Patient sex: M
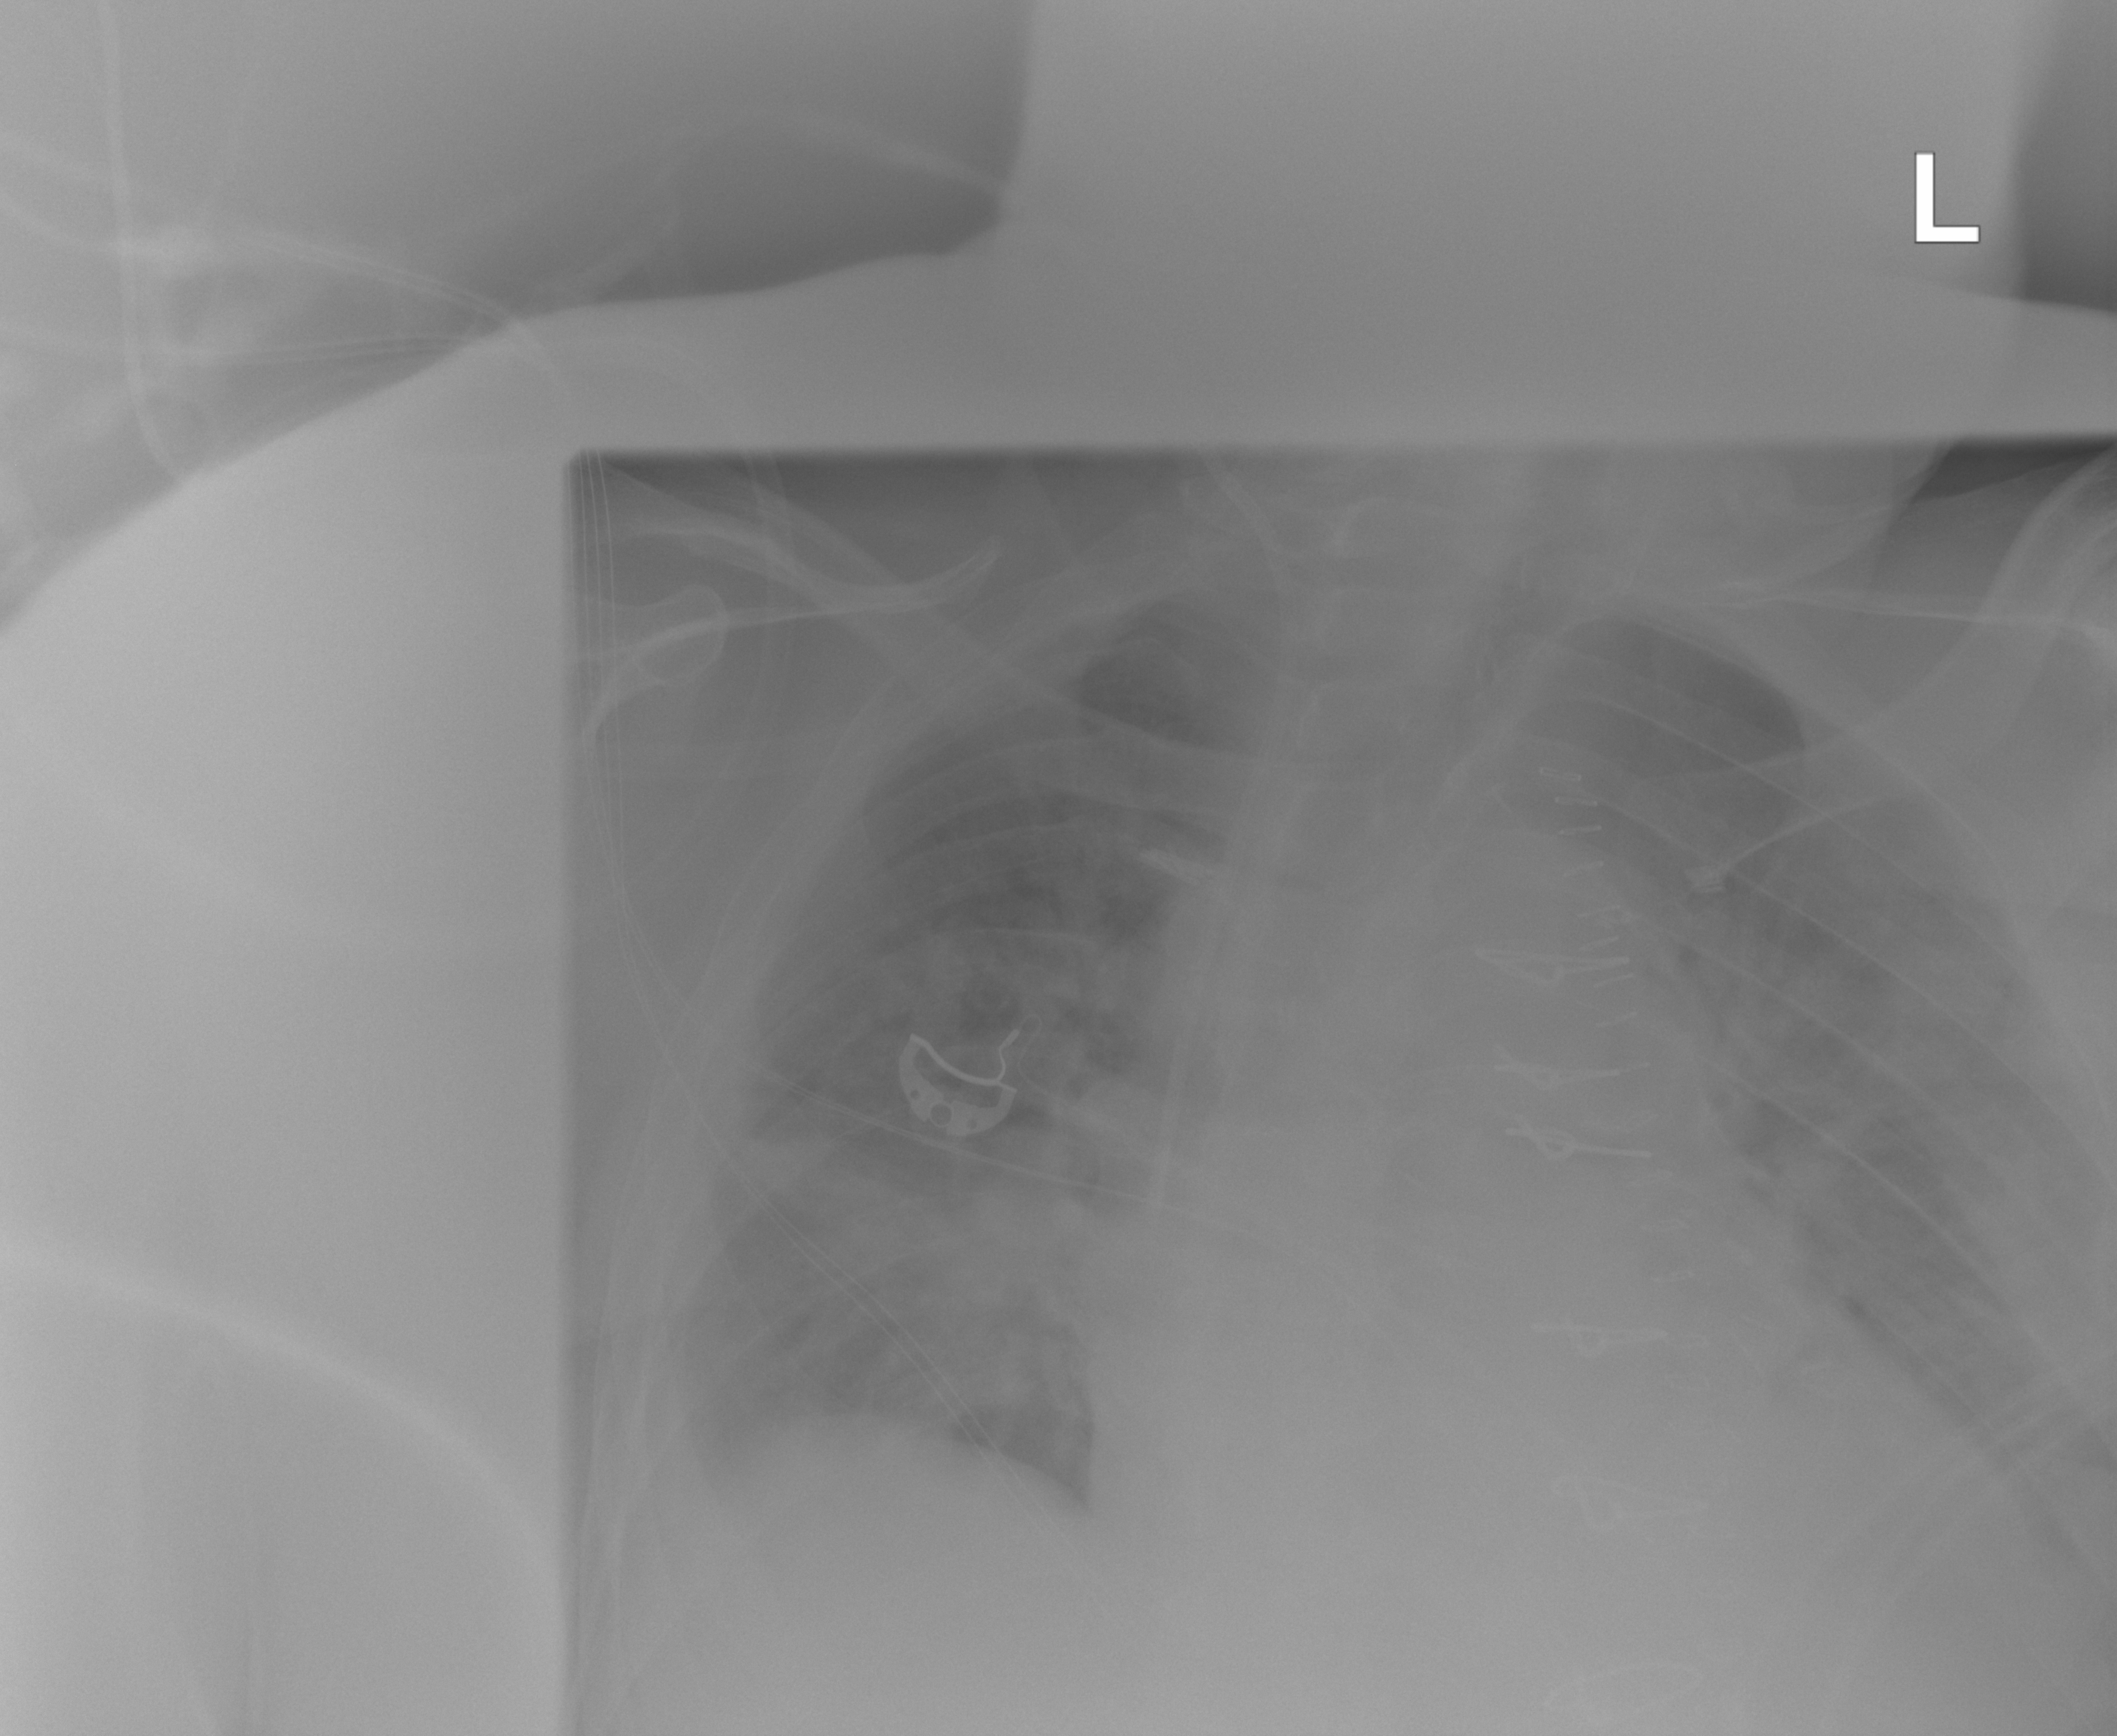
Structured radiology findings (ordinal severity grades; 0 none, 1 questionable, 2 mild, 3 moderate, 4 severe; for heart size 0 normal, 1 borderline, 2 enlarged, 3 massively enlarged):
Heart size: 2
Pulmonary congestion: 2
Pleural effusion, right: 2
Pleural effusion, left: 2
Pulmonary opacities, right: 2
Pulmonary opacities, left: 0
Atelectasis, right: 2
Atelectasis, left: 2